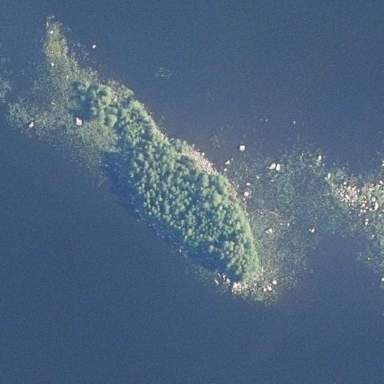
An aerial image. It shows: Islet.